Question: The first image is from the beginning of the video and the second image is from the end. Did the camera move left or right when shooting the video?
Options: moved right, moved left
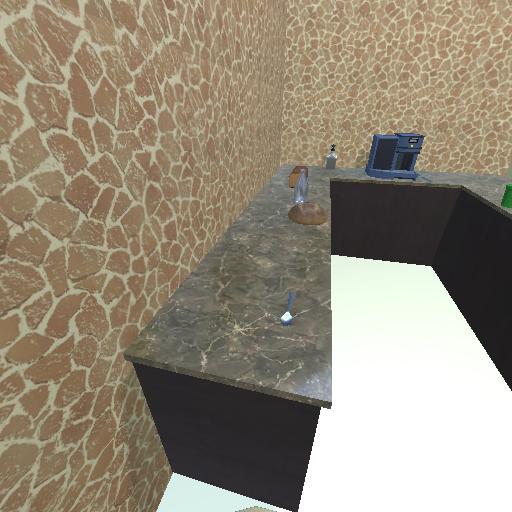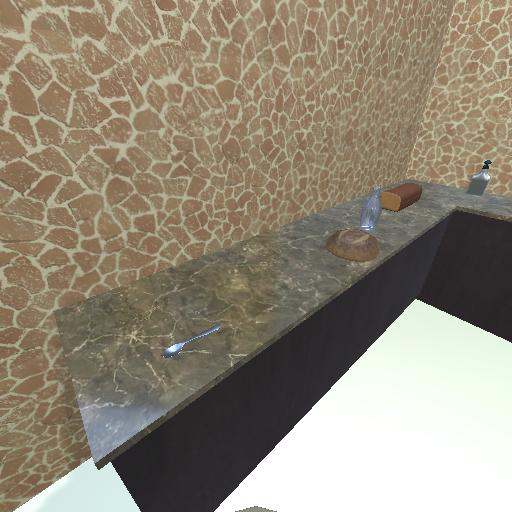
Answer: moved right